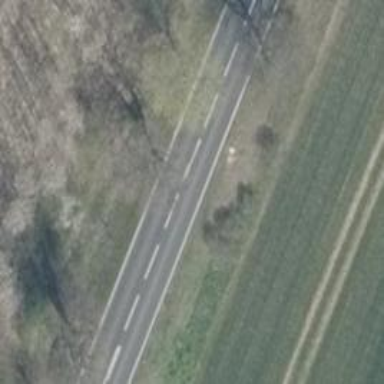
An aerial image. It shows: Primary road with asphalt surface.